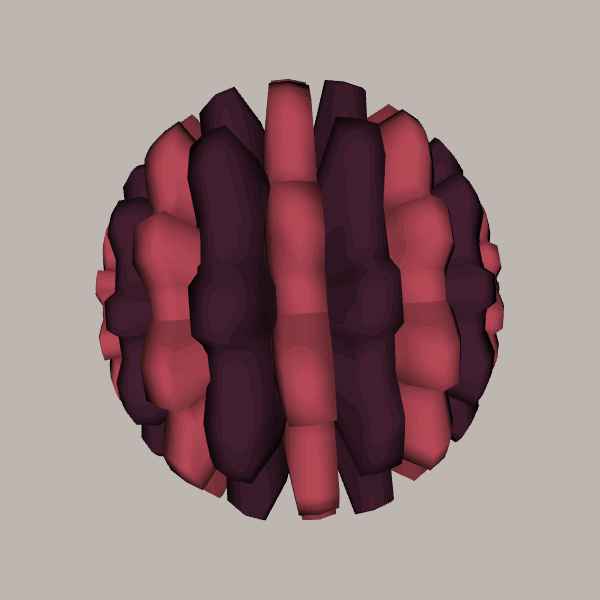
Background: light